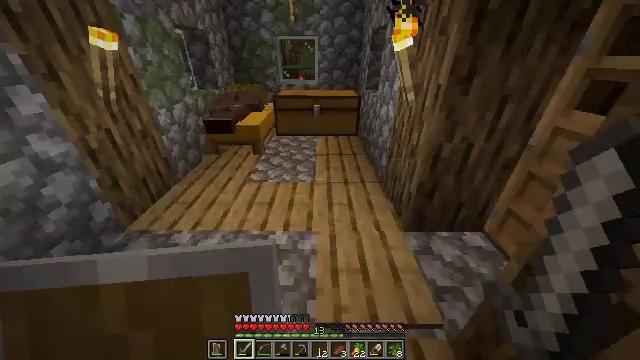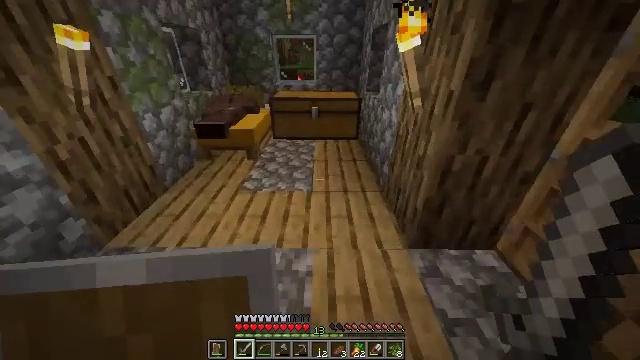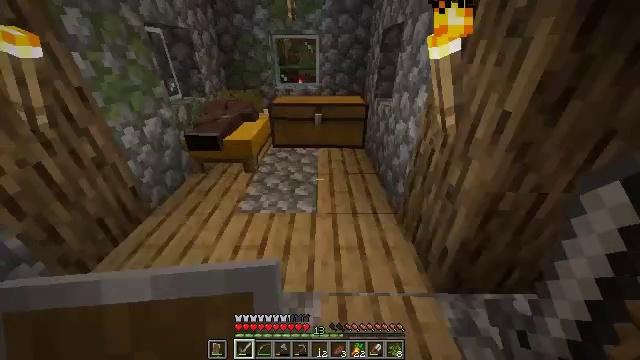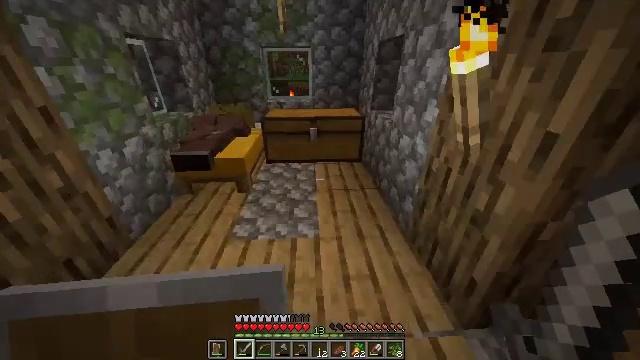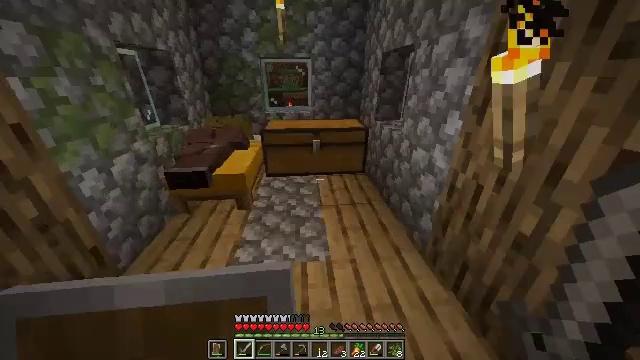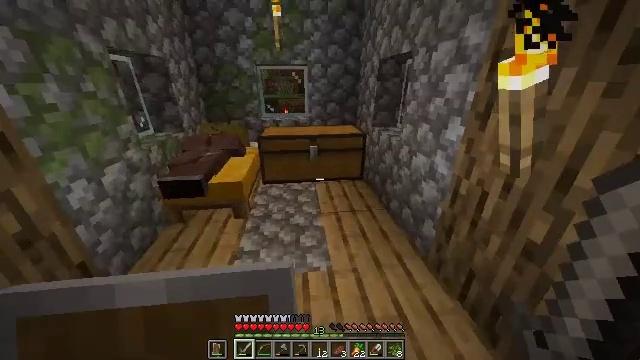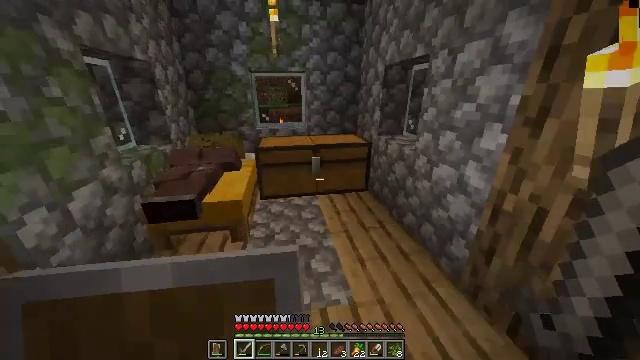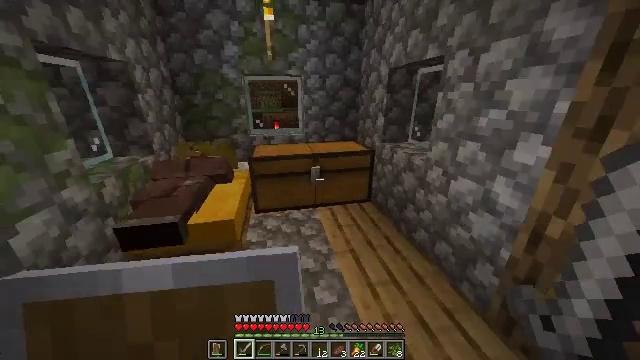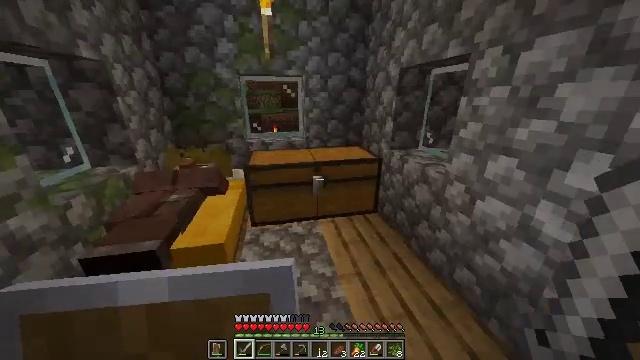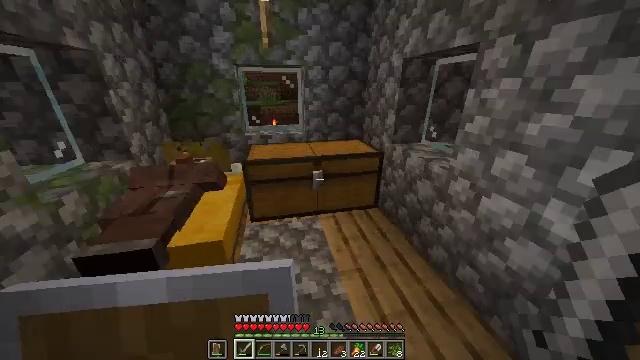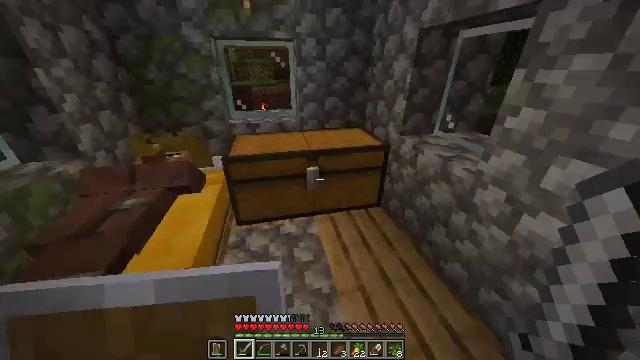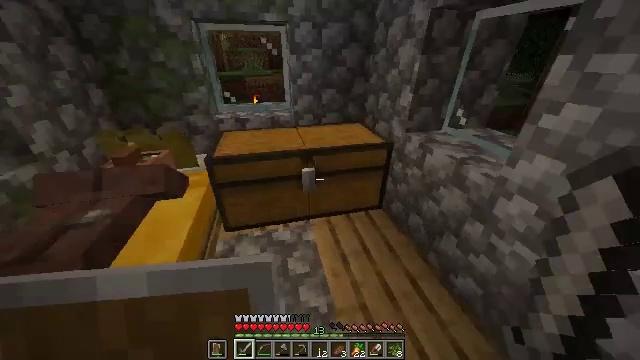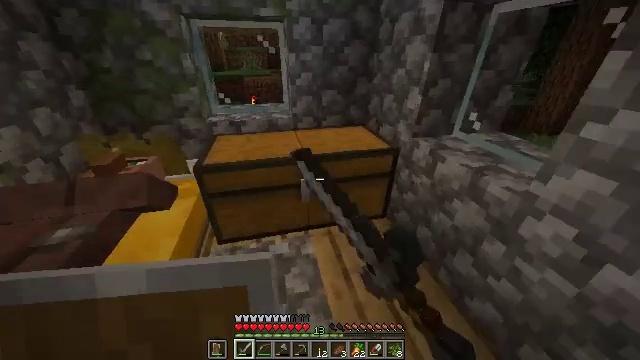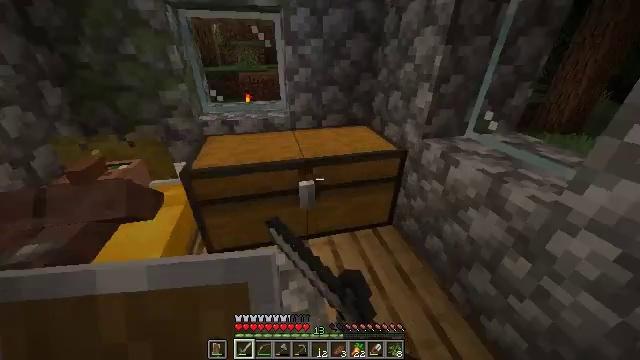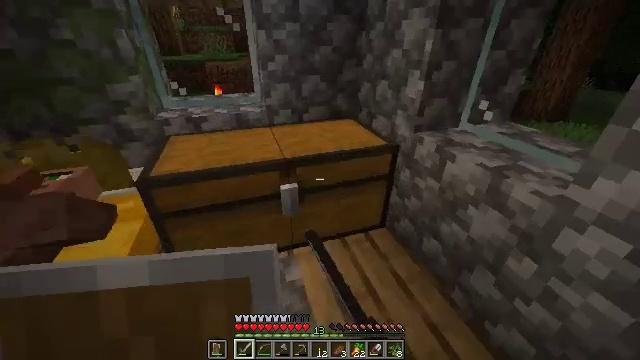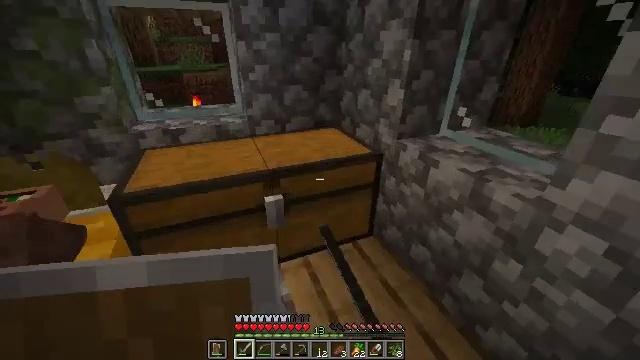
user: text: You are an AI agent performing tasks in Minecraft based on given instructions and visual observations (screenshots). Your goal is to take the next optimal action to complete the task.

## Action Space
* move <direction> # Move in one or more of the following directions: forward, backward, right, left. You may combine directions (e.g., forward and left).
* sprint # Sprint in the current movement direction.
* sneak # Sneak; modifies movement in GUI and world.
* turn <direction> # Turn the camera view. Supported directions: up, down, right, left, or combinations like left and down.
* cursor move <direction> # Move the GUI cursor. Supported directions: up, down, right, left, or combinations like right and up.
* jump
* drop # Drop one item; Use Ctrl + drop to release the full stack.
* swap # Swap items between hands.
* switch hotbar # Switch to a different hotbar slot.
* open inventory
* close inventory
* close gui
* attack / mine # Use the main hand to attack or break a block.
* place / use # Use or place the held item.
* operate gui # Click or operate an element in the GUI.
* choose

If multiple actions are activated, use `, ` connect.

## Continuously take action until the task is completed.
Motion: motion action
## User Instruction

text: In the crafting table, craft some paper.
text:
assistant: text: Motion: move forward
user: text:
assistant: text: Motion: move forward and move left
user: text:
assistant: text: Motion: move forward and move left, turn right and up
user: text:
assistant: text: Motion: move forward and move left, turn right and up
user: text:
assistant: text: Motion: move forward and move left, turn right and up
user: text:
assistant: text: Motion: move forward, turn right and up
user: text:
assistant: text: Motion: move forward, turn right and up
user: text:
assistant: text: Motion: move forward
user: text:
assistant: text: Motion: move forward, turn down
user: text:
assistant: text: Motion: move forward, turn down
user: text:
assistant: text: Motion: move forward, turn down, use / place
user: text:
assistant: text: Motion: use / place
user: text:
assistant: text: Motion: no_op
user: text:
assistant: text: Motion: turn right
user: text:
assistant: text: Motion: turn right and up
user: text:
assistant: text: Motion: no_op
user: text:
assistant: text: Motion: no_op
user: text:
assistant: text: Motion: no_op
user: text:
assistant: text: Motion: no_op
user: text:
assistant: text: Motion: no_op
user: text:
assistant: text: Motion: turn down
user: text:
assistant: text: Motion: sneak, turn right and down
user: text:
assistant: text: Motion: sneak, turn right
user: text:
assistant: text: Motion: sneak
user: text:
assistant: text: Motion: sneak, turn right and up
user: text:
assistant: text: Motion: sneak
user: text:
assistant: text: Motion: sneak, attack / mine
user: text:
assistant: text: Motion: sneak, attack / mine
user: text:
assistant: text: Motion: sneak, turn left
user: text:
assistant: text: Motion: sneak